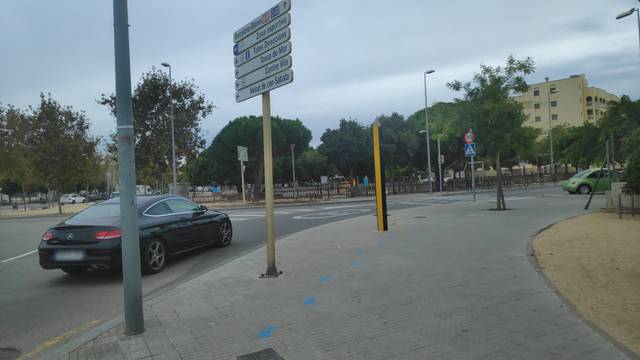
Region: Spain
Coordinates: 41.705, 2.84